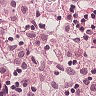
Metastatic tissue present: no